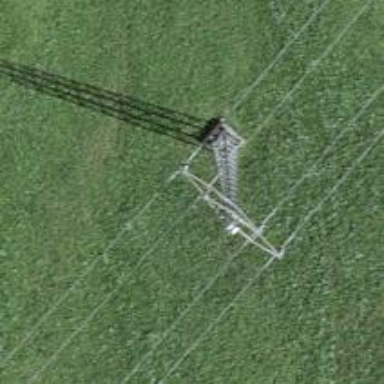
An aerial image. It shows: Power tower.